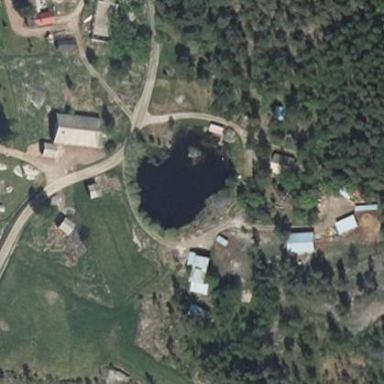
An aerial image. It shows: Peaceful pond surrounded by nature.